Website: bh-photo
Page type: address-validator
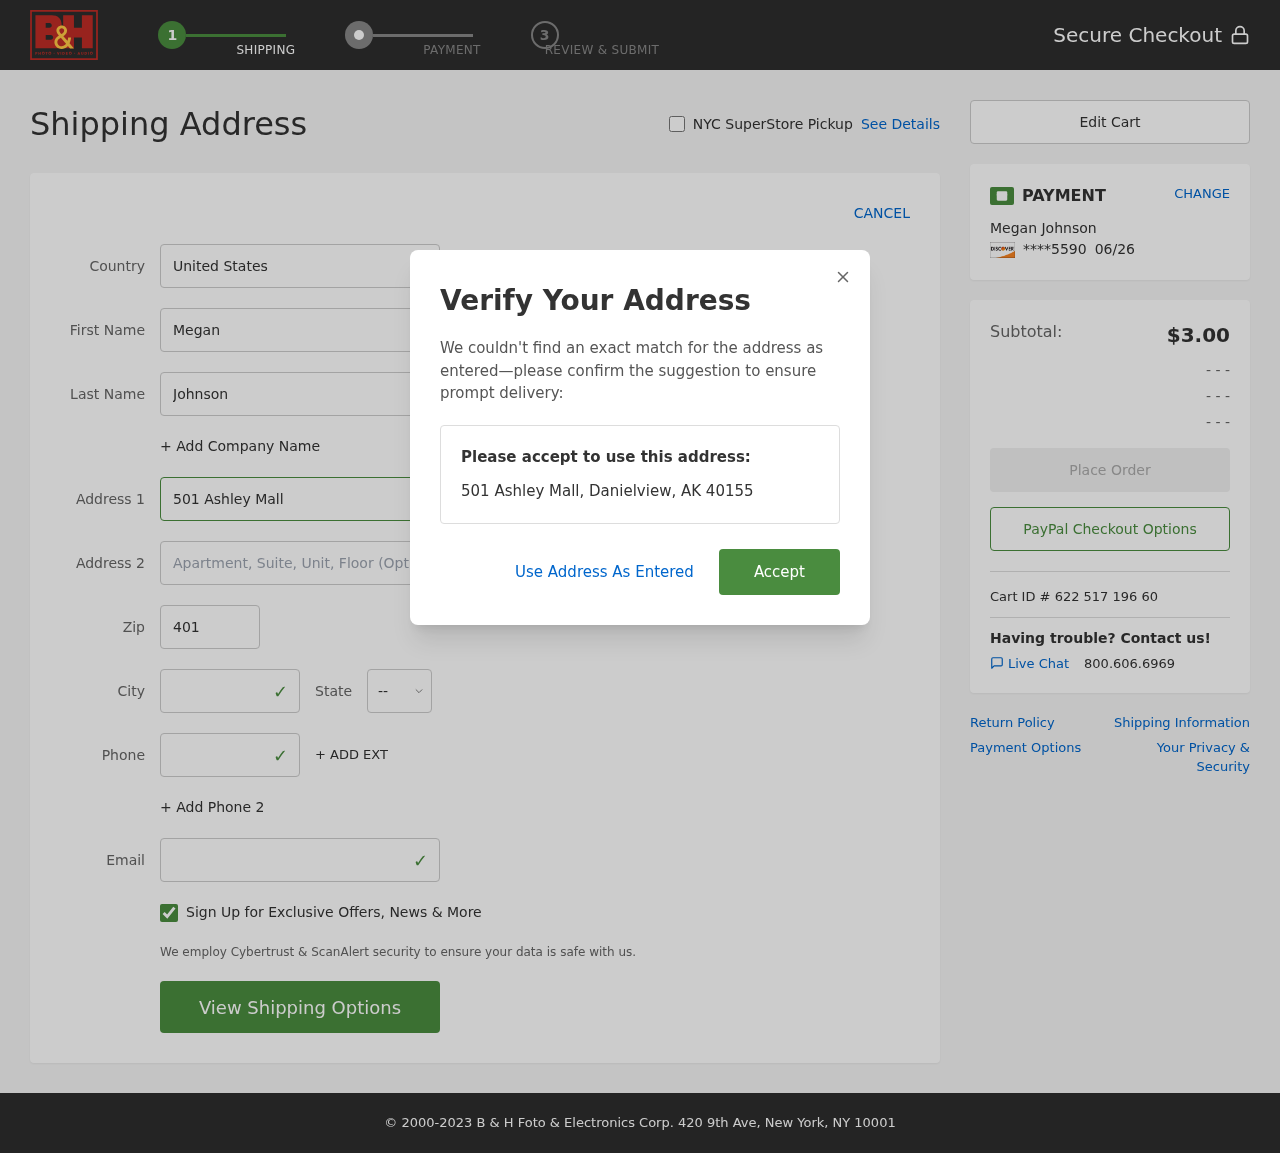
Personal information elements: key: PII_CARD_EXPIRY
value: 06/26
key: PII_CARD_LAST4
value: ****5590
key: PII_CITY
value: Danielview
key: PII_COUNTRY
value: United States
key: PII_EMAIL
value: megan.johnson@gmail.com
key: PII_FIRSTNAME
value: Megan
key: PII_FULLNAME
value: Megan Johnson
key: PII_LASTNAME
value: Johnson
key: PII_PHONE
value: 7765421028
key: PII_POSTCODE
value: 40155
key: PII_STATE_ABBR
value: AK
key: PII_STREET
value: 501 Ashley Mall
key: PII_CITY_STATE_ZIP
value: Danielview, AK 40155
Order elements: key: ORDER_SUBTOTAL
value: $3.00
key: ORDER_ID
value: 622 517 196 60